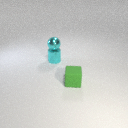
small cyan metal sphere above small cyan metal cylinder